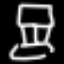
Label: chair